Question: I have a kendo grid on a my *.cshtml page with server side paging. The reason for the server side bind was to only pull the amount of records and not all the data at once. It binds the data to the first page and shows the correct number pages for the grid but when I go to any other page, besides one, the data does not display.

'''
@(Html.Kendo()
.Grid<Data.DTO.EmployeeDto>()
.Name("EmployeeGrid")
.Columns(cols =>
{
cols.Bound(emp => emp.Id).Title("ID").Hidden();
cols.Bound(emp => emp.EmployeeNumber).Title("Employee ID").Width(100);
cols.Bound(emp => emp.IsPayRunReady).Title("Status").Width(10).ClientTemplate("<span title='This employee is #= IsPayRunReady ? '': 'not '#payrun ready.' class='#= IsPayRunReady ? 'okICN-small' : 'alertICN-small'#'>#= IsPayRunReady ? '': 'Not' # #= IsPayRunReady ? 'P':'p'#ayrun ready</span>");
cols.Bound(emp => emp.FirstName).Title("First Name").Width(100);
cols.Bound(emp => emp.LastName).Title("Last Name").Width(100);
cols.Bound(emp => emp.DateOfBirth).Title("DOB").Format("{0:dd/MM/yyyy}").Width(100);
cols.Template(@<text></text>).ClientTemplate("<a href='" + Url.Action("EmployeeDetailEdit", "EmployeeDetail") + "/#=Id#'>Edit</a>").Width(50);
cols.Template(@<text></text>).ClientTemplate("<a href='" + Url.Action("EmployeeDetailRead", "EmployeeDetailRead") + "/#=Id#'>View</a>").Width(50);
cols.Template(@<text></text>).ClientTemplate("<a class='k-button xxx' tag='#=Id#'>Delete</a>").Width(50);
})
.Pageable(pageable => pageable.ButtonCount(5))
.Sortable(sortable => sortable.AllowUnsort(false))
.Filterable()
.Resizable(resize => resize.Columns(true))
.Reorderable(reorder => reorder.Columns(true))
.Navigatable()
.Events(evt => evt.DataBound("afterGridLoaded"))
.DataSource(dataSource => dataSource
.Ajax()
.Batch(true)
.PageSize(10)
.ServerOperation(true)
.Model(model => { model.Id(emp => emp.Id); })
.Read(read => read.Action("EmployeeListPerPage", "EmployeeDetail"))
)
)
'''
'''
public ActionResult EmployeeListPerPage([DataSourceRequest] DataSourceRequest request)
{
Dispose();
EmployeeListRequest empList = new EmployeeListRequest();
empList.PageNum = request.Page;
empList.PageSize = request.PageSize;
//empList.OrderBy = null; //request.Sorts.Any() ? "EmployeeNumber" : request.Sorts[0].Member;
var dataSource = _payrollService.GetEmployeeListPerPage(empList);
var model = new EmployeeListModel(dataSource);
DataSourceResult result = model.Employees.ToDataSourceResult(request);
result.Total = dataSource.Total;
return Json(result, JsonRequestBehavior.AllowGet);
}
'''
There is no errors that are returned. I have notice that on the first binding the is set but when you page it does not get set. Please see the below screenshot,
<URL>
Could the browser be caching the that is return to the var Model?
Any help would be greatly appreciated.
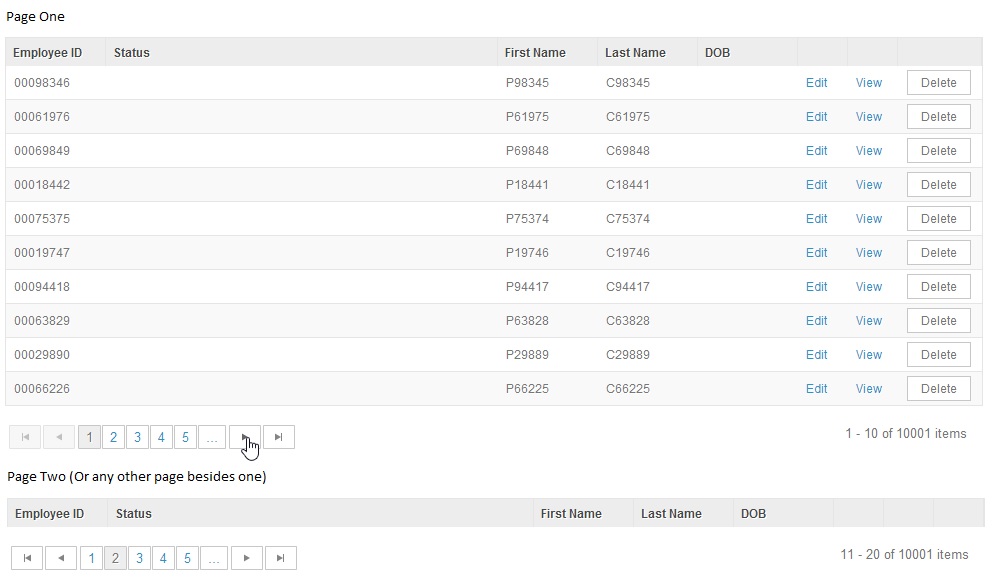
Answer: The problem is that the results are skipped according to page number, not once, but twice.
Suppose you're querying for the second page:
- your 'EmployeeListRequest' runs the query, selecting items 11-20- The method 'ToDataSourceResult' takes these 10 items, then runs the filter over them. It selects items 11-20 of these 10 items, which results in no items.
Your solution is to set up 'EmployeeListRequest' so it does not filter on pages. Allow it to fetch everything, then get 'ToDataSourceResult' to do the filtering.
You might be tempted to let 'EmployeeListRequest' filter on pages, and then get 'ToDataSourceResult' filter on everything else. This won't work if it is combined with any other filtering. Suppose you also filtered on "LastName = 'Smith', and there were 12 employees with that last name. The 'EmployeeListRequest' would get any 10 employees (not just 'Smith'), and then the 'ToDataSourceResult' would apply the "LastName" filter on just these 10 items. You need to apply the column filtering BEFORE you do the paging.